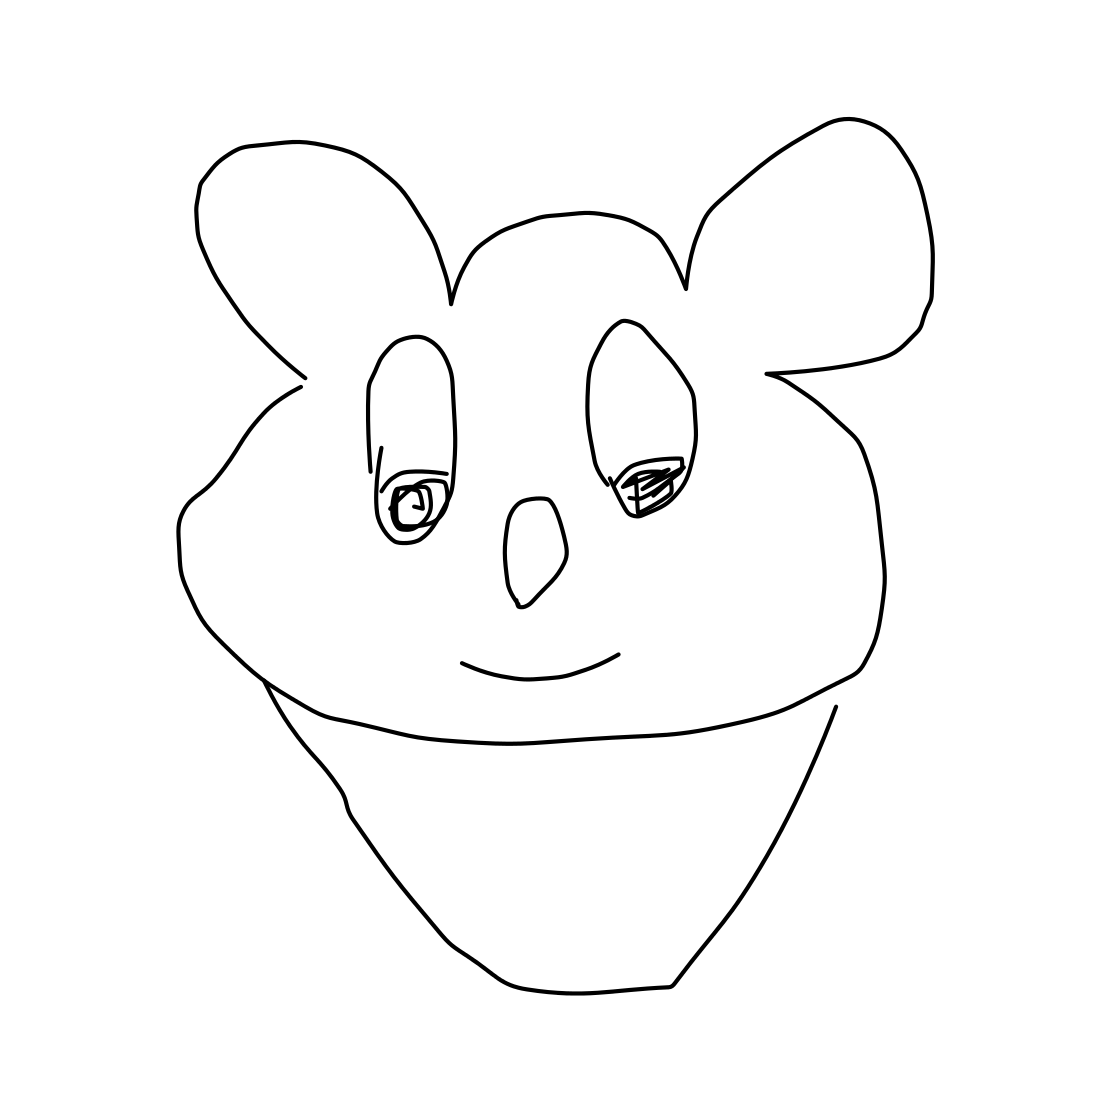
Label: teddy-bear